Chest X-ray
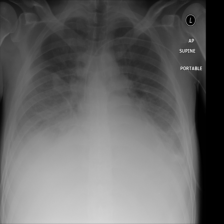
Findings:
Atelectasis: negative
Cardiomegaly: negative
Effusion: negative
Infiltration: negative
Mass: positive
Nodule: negative
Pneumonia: negative
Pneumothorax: negative
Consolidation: negative
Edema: negative
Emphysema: negative
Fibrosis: negative
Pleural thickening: negative
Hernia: negative